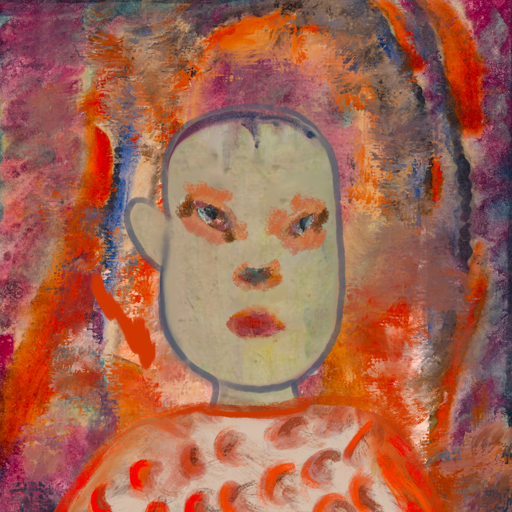
Background: Experience, Head And Neck Front: Hill_Girl, Face Front: Boggyland, Bust: Rupkatha, Hair Front: Blank, Head Accessory: Blank, Second Necklace: Blank, Necklace: Blank, Baby: Blank